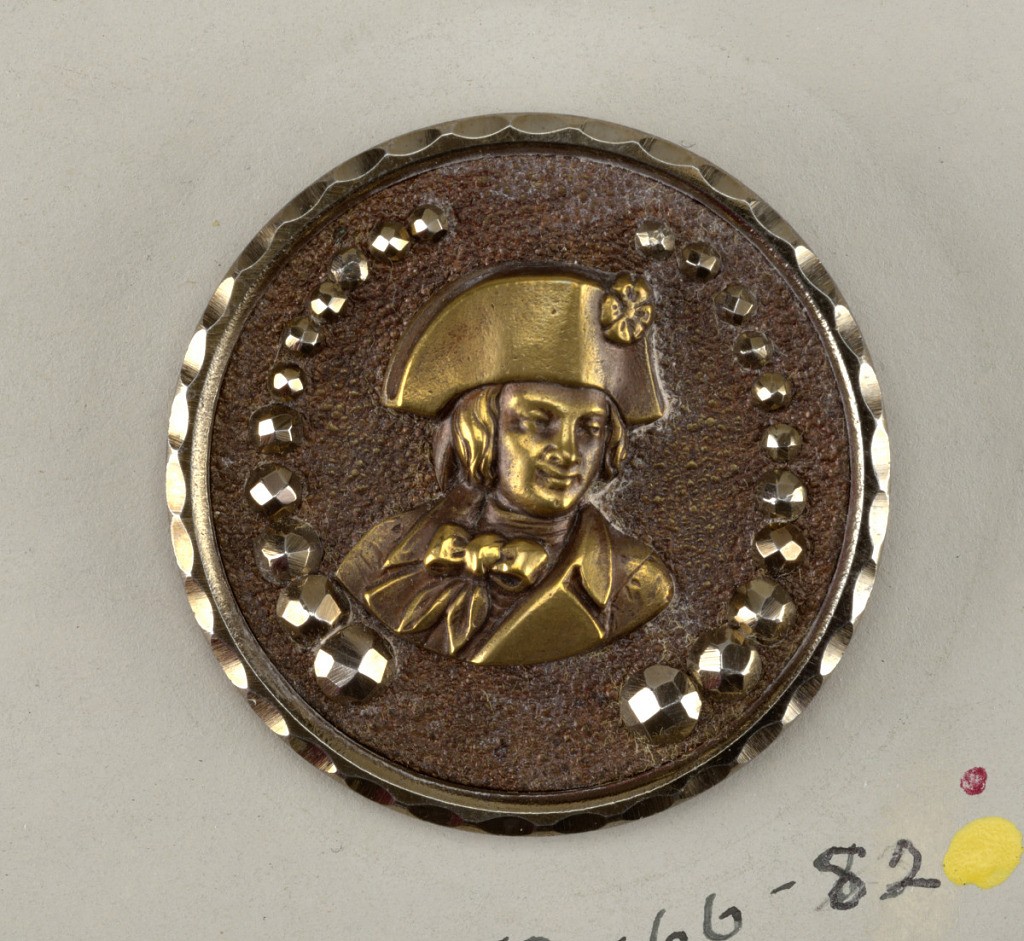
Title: Pax
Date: early 19th century
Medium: Metal
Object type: Button
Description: Circular button with bust of woman (?) in helmet and armor; "PAX" under figure, within band around rim.

On card 43